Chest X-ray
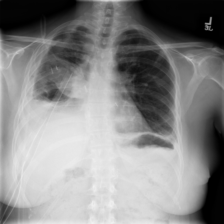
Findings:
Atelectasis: positive
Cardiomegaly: negative
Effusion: positive
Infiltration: positive
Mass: negative
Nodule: negative
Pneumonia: negative
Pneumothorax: negative
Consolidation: negative
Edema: negative
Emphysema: negative
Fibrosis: negative
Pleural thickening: negative
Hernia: negative